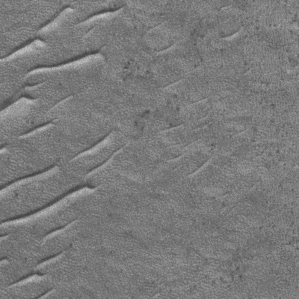
Label: frost